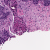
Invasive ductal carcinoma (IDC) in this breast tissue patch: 1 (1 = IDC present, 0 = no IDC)